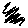
Label: zigzag